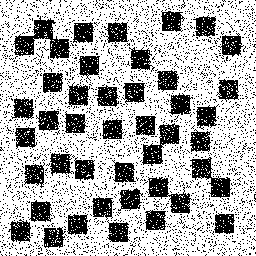
Squares: 44
Triangles: 0
Stars: 0
Total shapes: 44